Field crop: tomato
Growth stage: 2
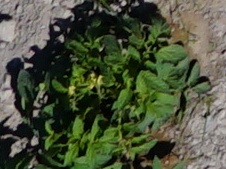
Species: tomato